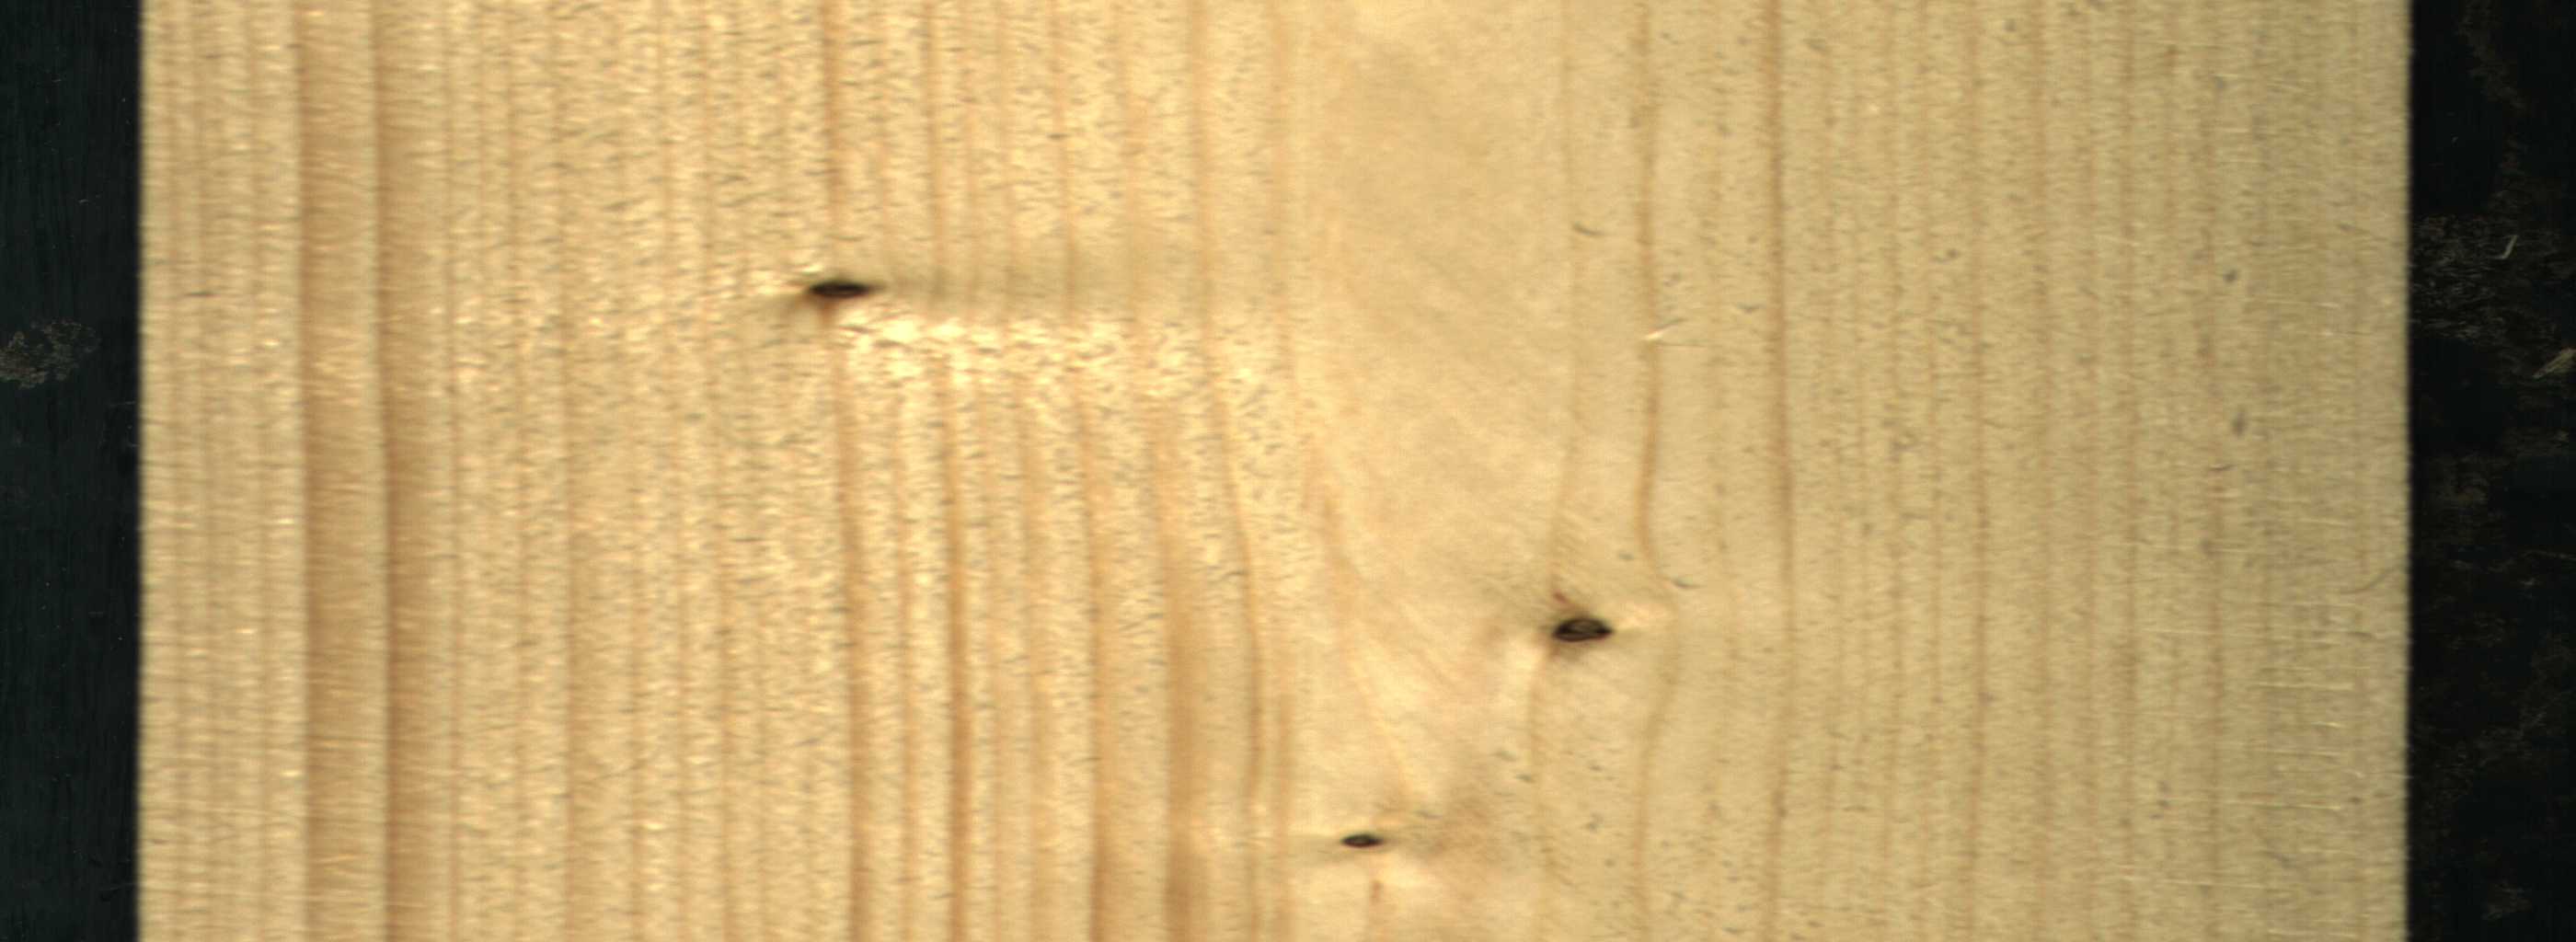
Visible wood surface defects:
Dead_Knot
Dead_Knot
Dead_Knot